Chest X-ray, AP view. Patient: 33 years old, sex M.
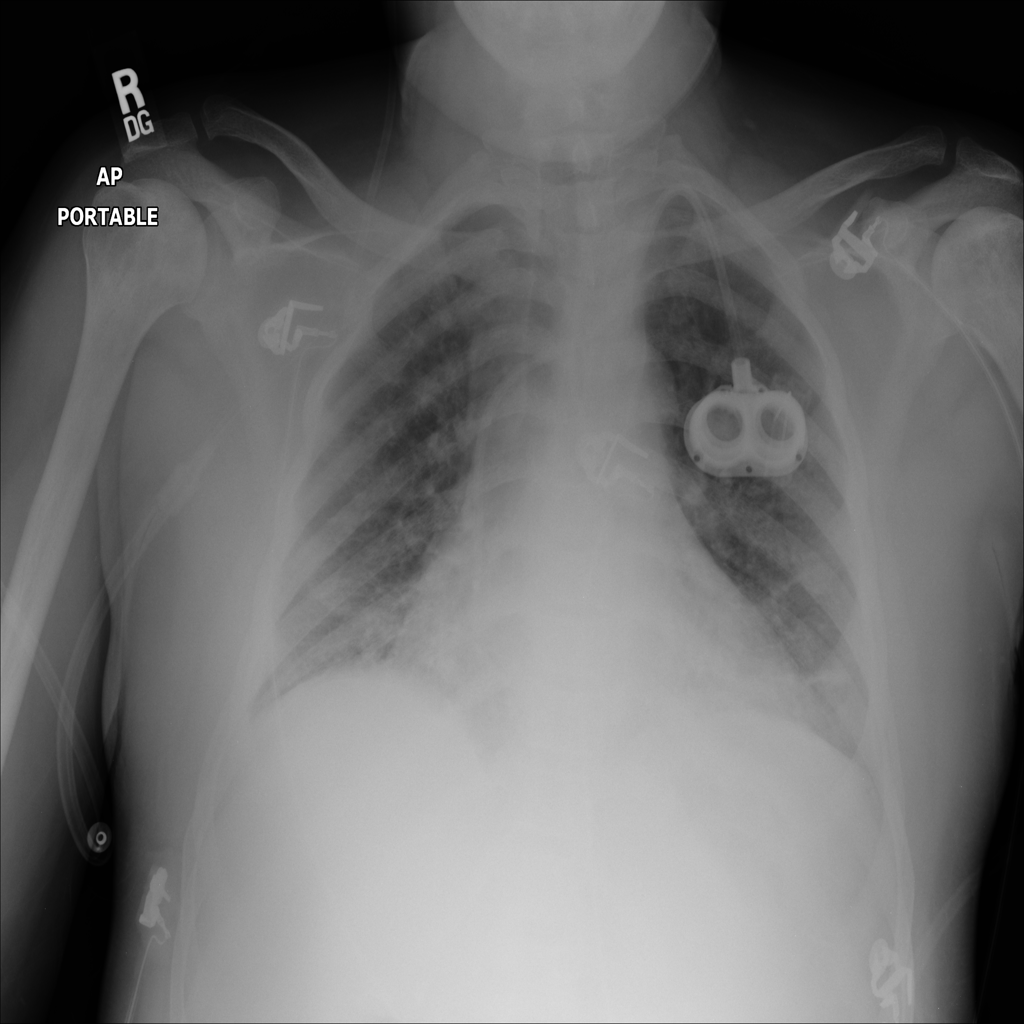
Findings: Atelectasis, Edema